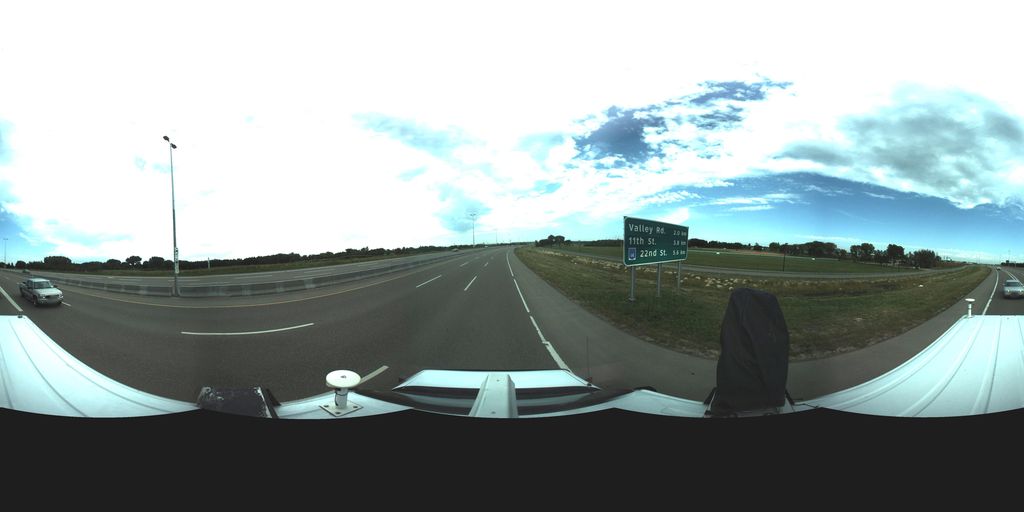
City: saskatoon